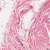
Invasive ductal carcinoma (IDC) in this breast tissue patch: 0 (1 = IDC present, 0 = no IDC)